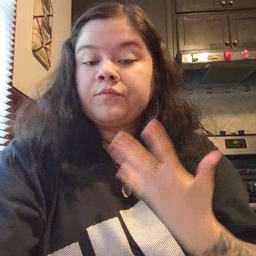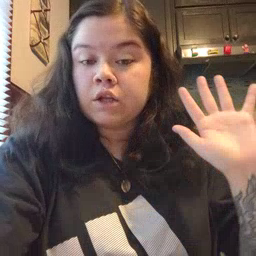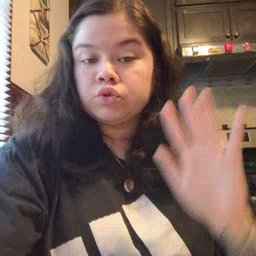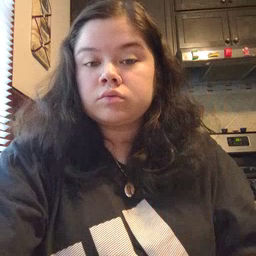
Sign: finish